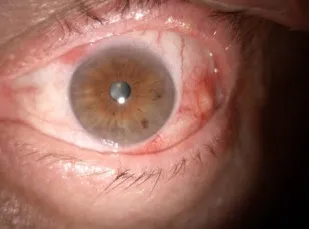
Four months after the initial presentation. Episcleral nodule at 11 and 3 o'clock positions (A, B).
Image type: medical_photograph (other_medical_photograph)